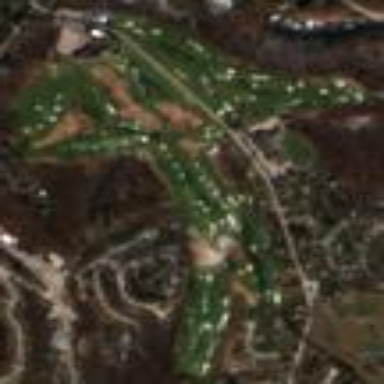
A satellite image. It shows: Golf course.